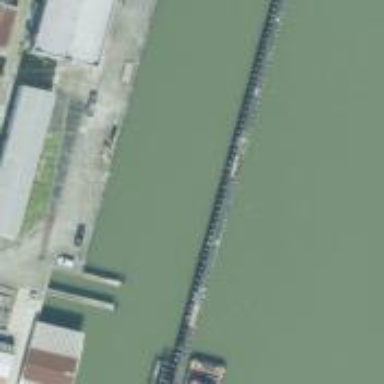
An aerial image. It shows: Man-made pier.